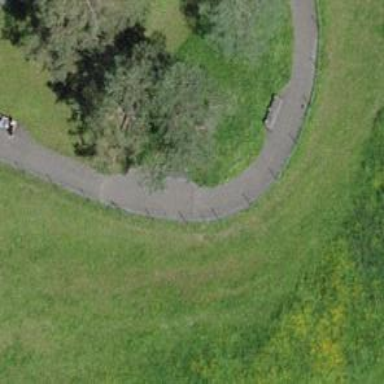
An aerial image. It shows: Bench.